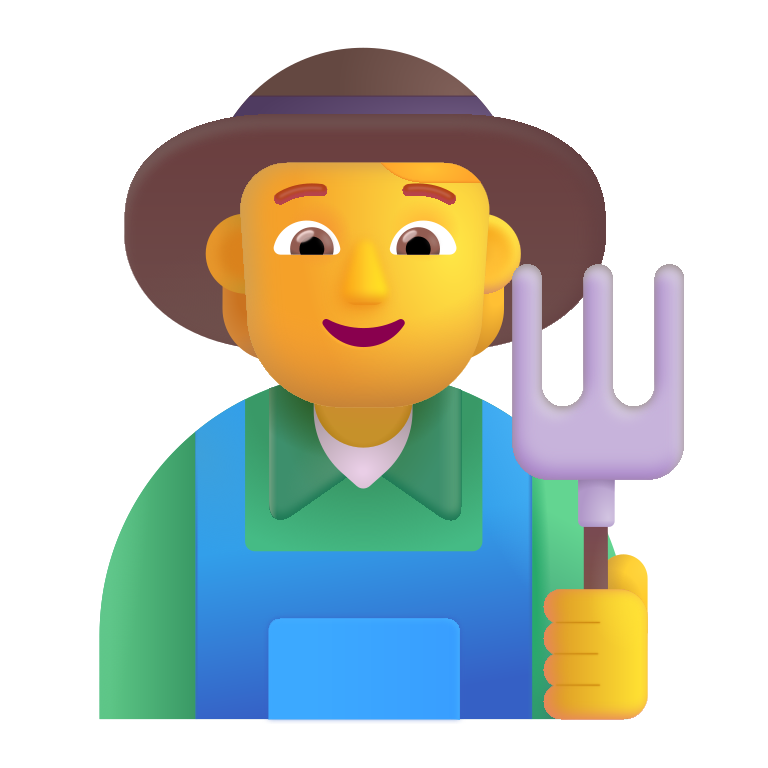
farmer color default